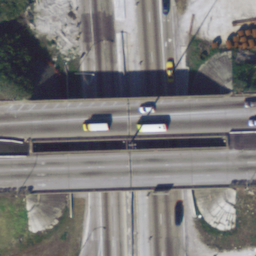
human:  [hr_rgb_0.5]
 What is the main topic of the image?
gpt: overpass